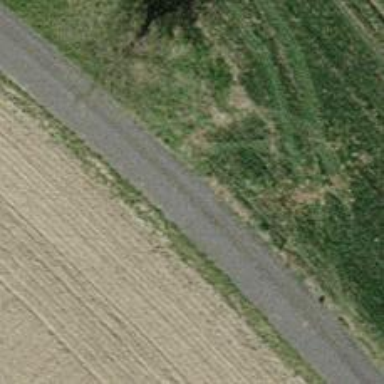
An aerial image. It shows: Pebblestone track with grade4 tracktype.